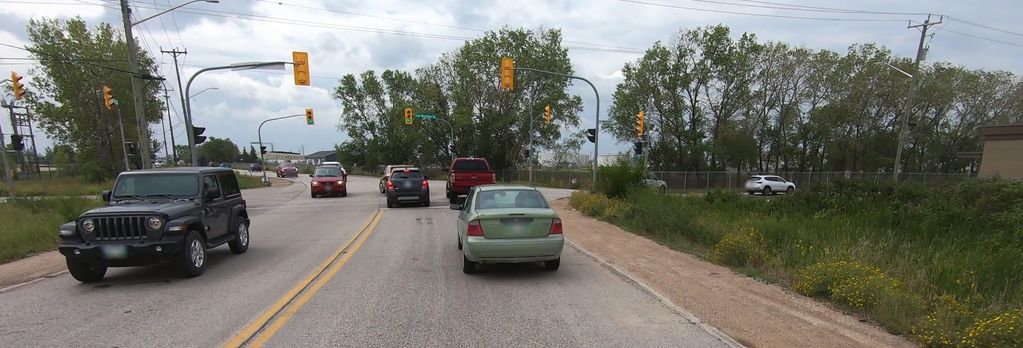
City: winnipeg